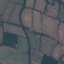
Label: Pasture